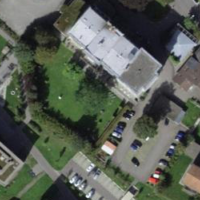
EUNIS habitat code: 54
Species observed at this site:
Callophrys rubi